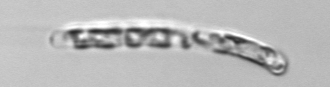
Label: Guinardia_striata